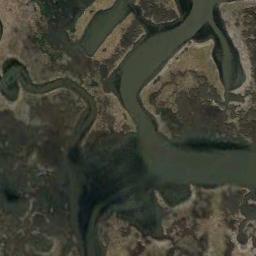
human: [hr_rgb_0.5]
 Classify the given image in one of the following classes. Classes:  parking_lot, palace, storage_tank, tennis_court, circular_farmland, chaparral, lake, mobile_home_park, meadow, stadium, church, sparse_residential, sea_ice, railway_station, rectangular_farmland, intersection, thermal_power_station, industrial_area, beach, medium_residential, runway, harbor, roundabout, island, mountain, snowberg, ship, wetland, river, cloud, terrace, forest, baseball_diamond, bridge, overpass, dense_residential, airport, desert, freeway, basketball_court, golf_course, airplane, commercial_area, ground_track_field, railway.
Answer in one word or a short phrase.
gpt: wetland